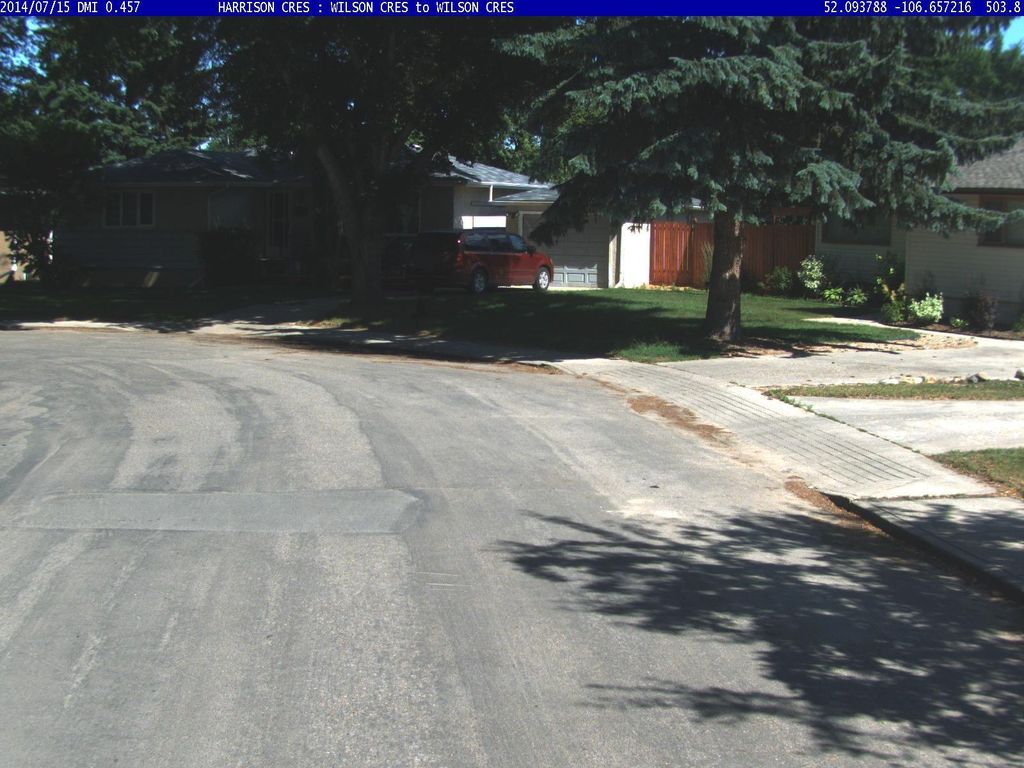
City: saskatoon